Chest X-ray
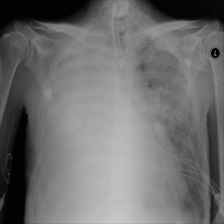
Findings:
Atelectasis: negative
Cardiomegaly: negative
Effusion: negative
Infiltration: positive
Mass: negative
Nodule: negative
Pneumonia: negative
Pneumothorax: negative
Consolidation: negative
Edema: negative
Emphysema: negative
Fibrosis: negative
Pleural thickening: negative
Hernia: negative